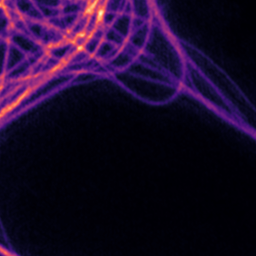
Label: Super-resolution Microtubules image